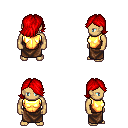
a pixel art fantasy rpg character, male body template, human, tanned skin, gold chest armor, robe skirt, red swoop hairstyle, four views (front, back, left, right), 2x2 character sprite sheet, small pixel art, hard edges, no anti-aliasing